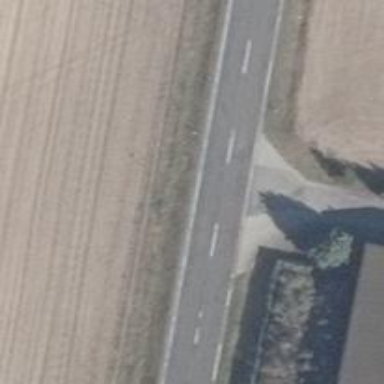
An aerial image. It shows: Secondary road with asphalt surface.